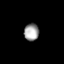
Tissue: lung
Cell type: T cells
Senescence score: 0.1854
Nuclear area (px): 254
Mean DAPI intensity: 155.382